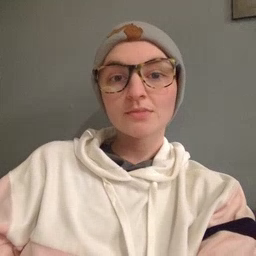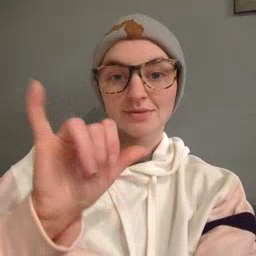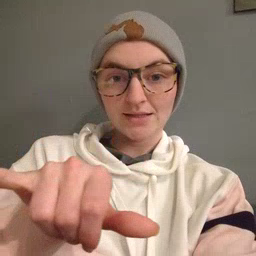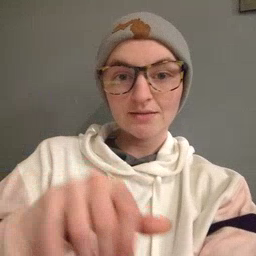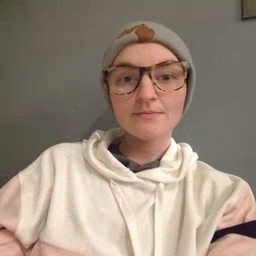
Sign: that